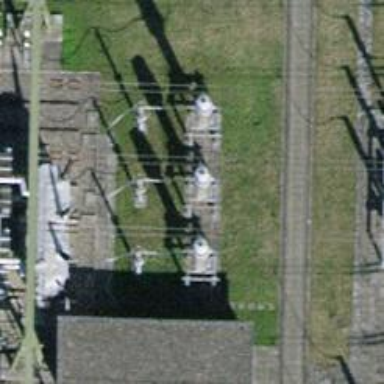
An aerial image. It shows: Bay for power line.